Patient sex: F
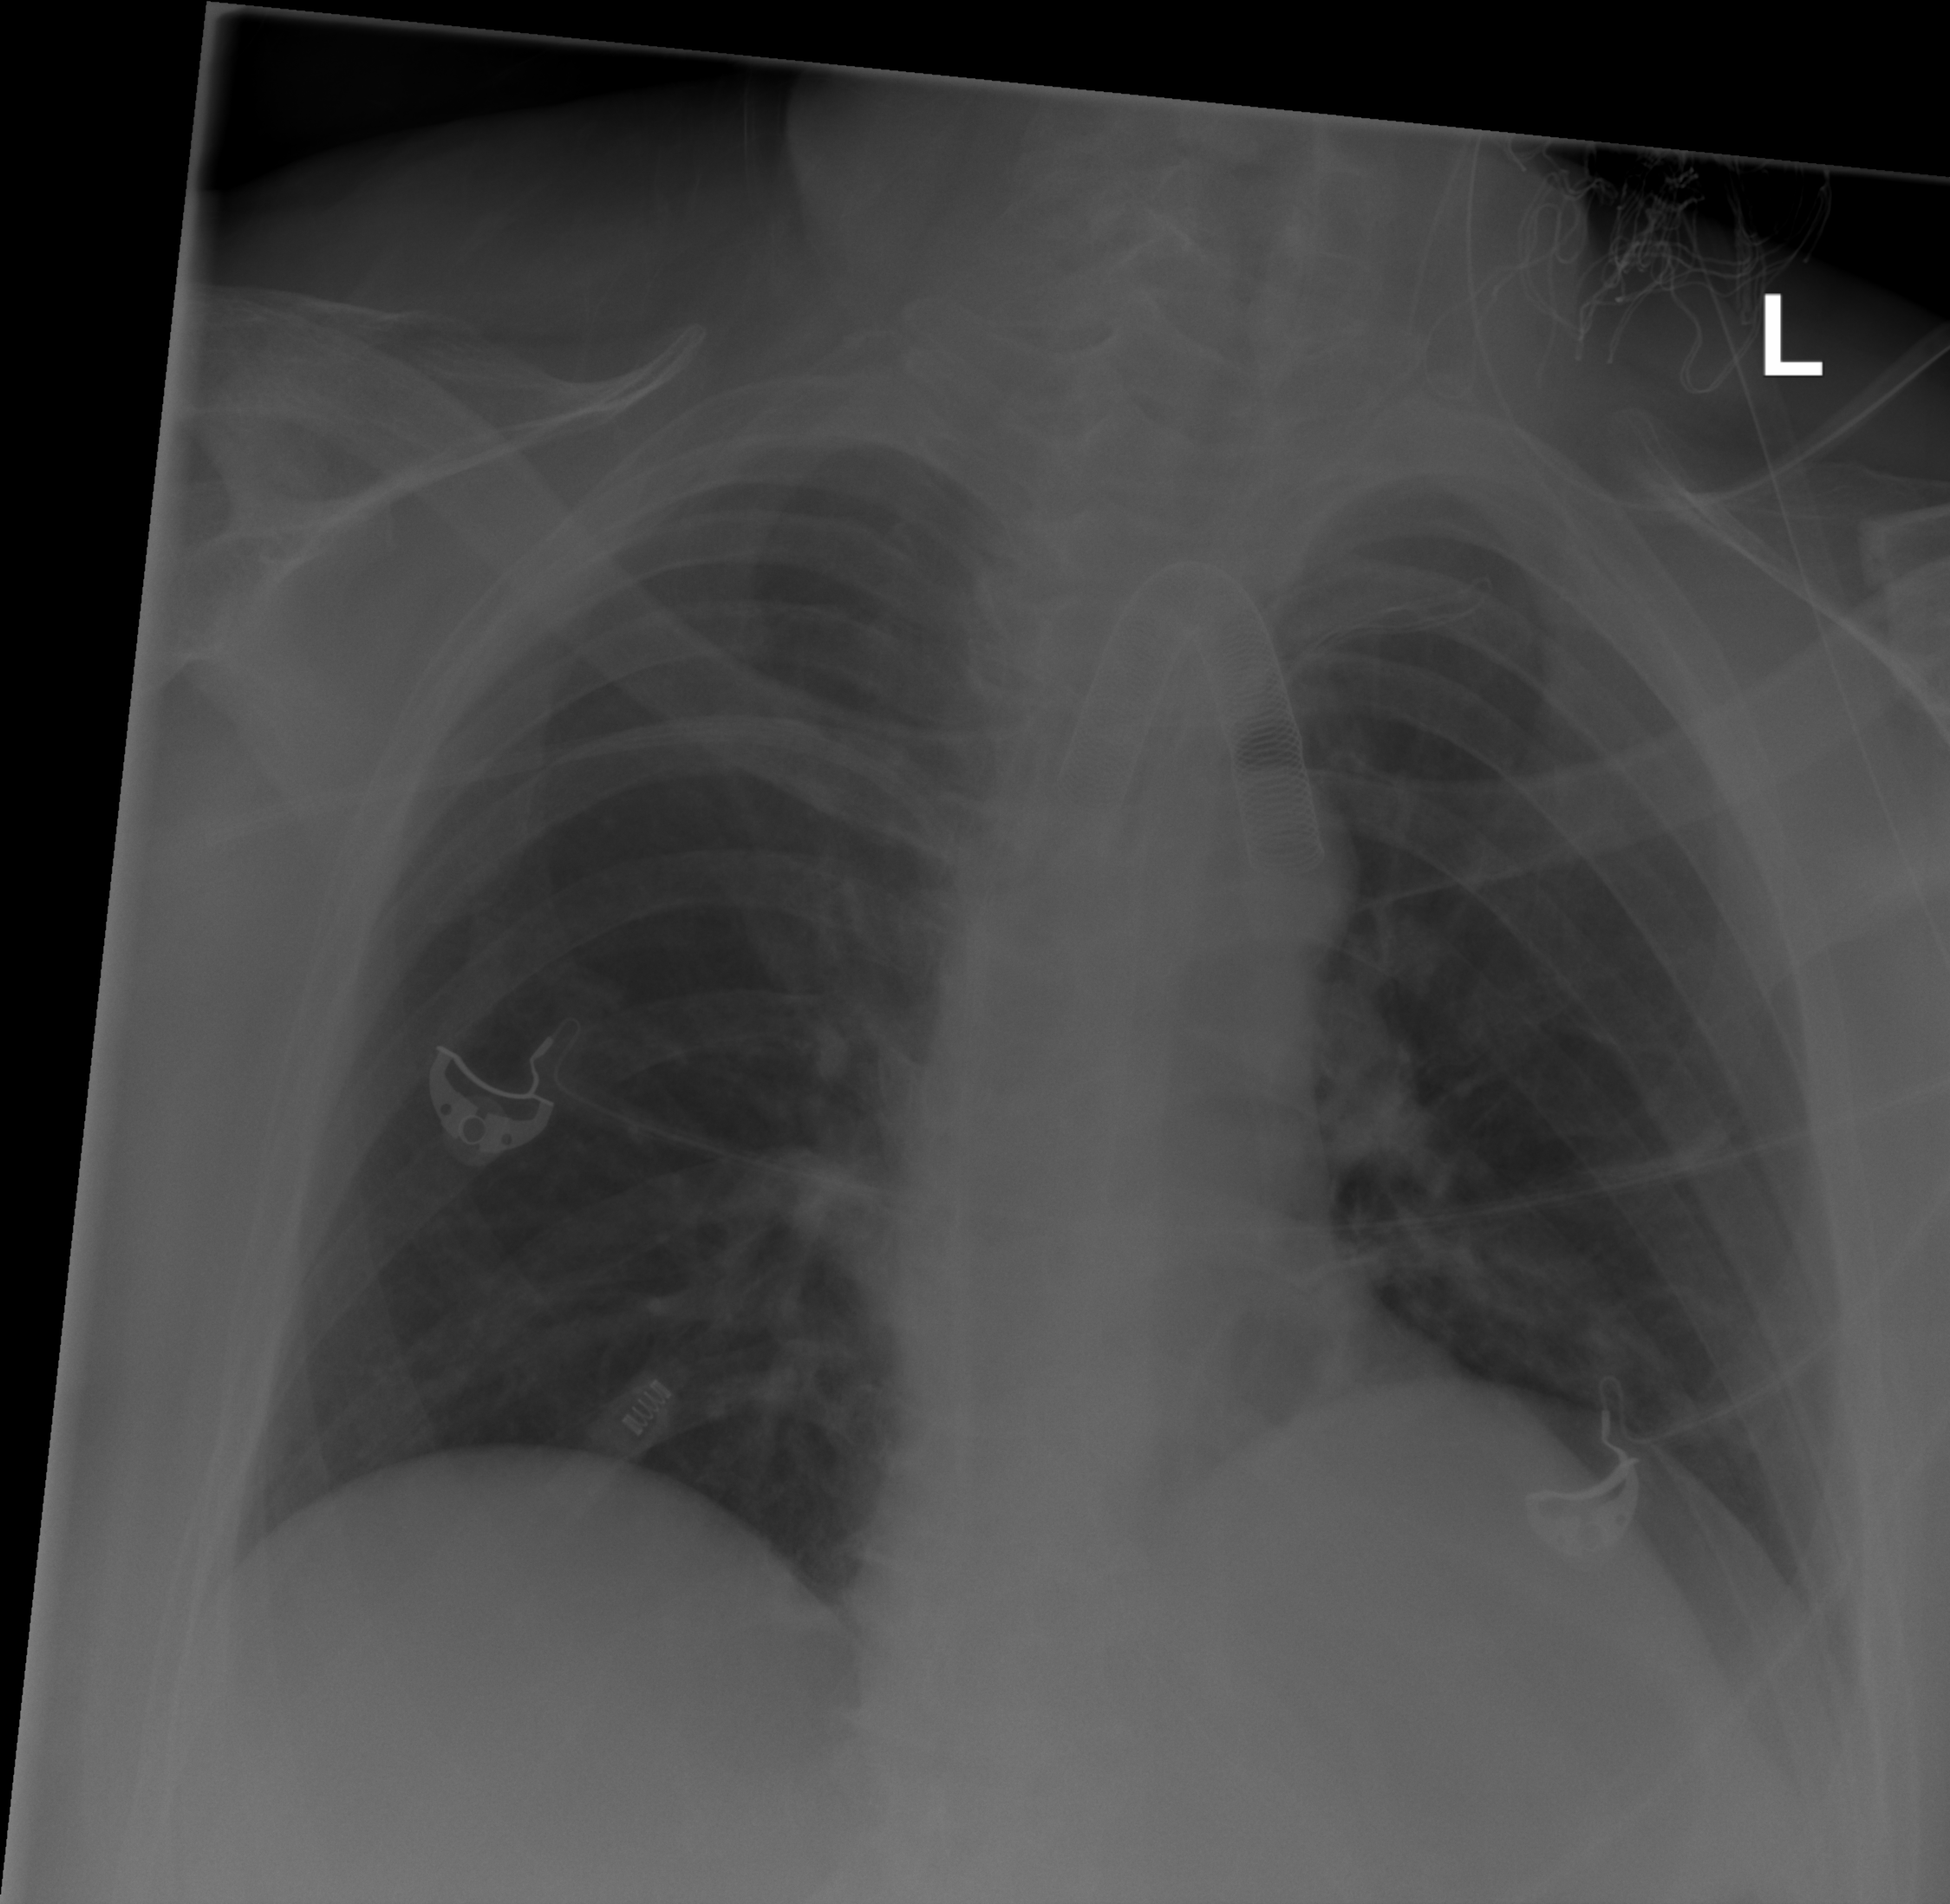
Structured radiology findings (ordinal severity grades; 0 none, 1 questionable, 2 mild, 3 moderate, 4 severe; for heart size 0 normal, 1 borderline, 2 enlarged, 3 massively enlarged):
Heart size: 0
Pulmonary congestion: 0
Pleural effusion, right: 0
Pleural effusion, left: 0
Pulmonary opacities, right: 0
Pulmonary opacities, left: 0
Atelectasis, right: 2
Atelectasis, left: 2